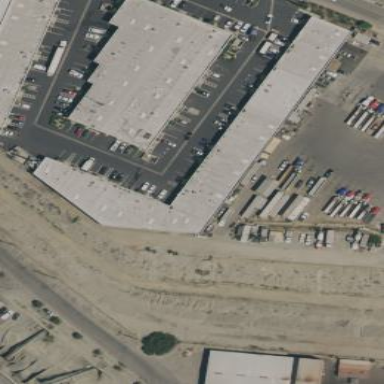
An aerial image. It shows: Warehouse.